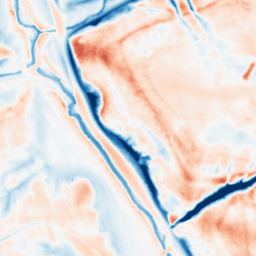
Category: multiscale
Decomposition family: dog_multiscale
Decomposition parameters: sigma_ratio: 1.6
n_scales: 6
base_sigma: 0.5
Upsampling method: linear_exact
Upsampling parameters: scale: 2
Upsampling scale: 2